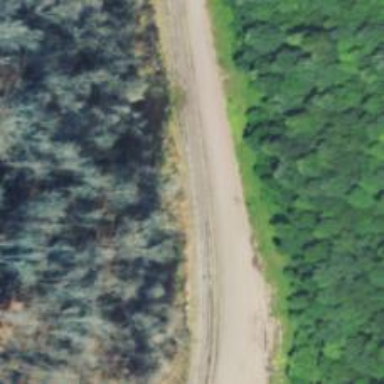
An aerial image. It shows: Rail spur service.